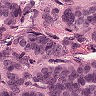
Metastatic tissue present: yes